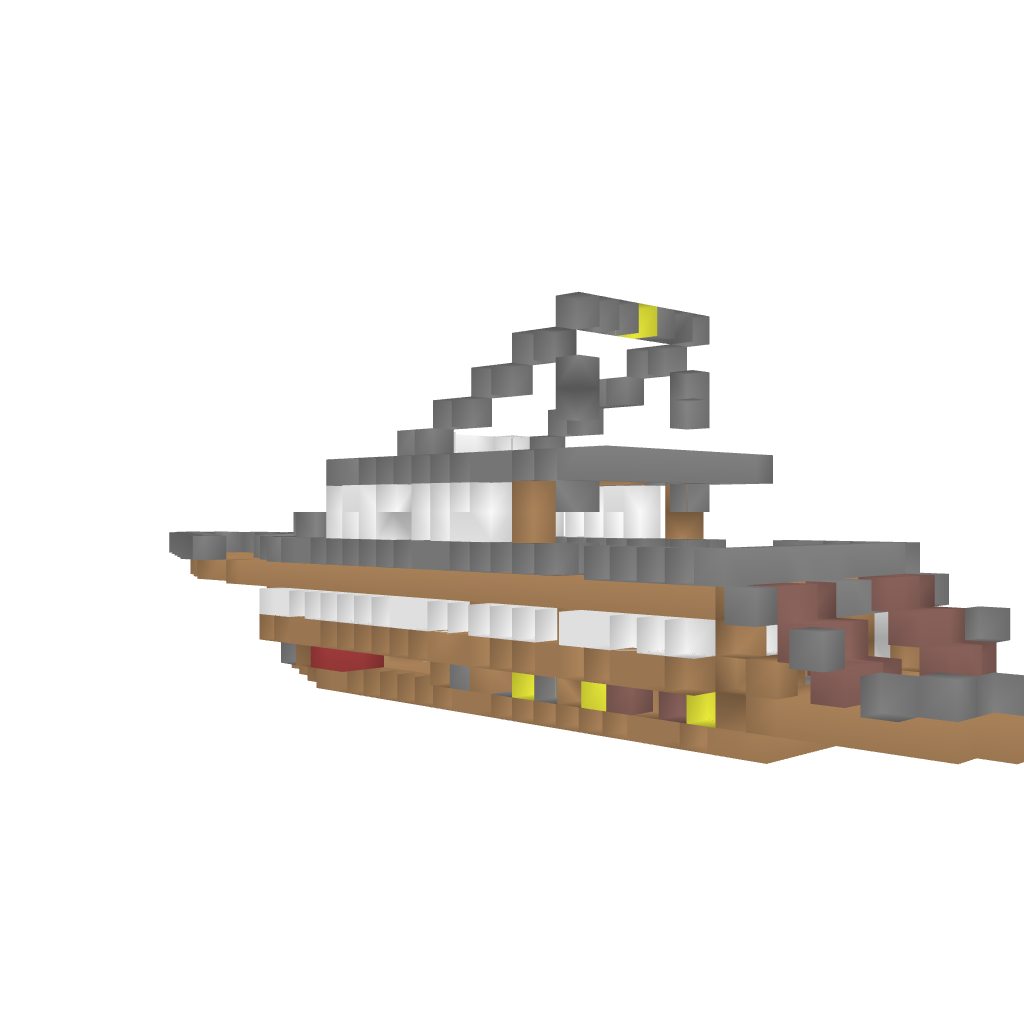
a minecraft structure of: luxury yacht bad low quality